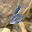
Label: 6